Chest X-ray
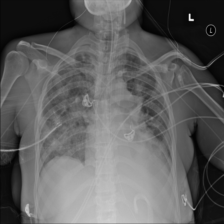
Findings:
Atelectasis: positive
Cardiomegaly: negative
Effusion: negative
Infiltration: positive
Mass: positive
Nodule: negative
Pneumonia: negative
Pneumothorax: negative
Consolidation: positive
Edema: negative
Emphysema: negative
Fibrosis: negative
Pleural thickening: negative
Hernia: negative